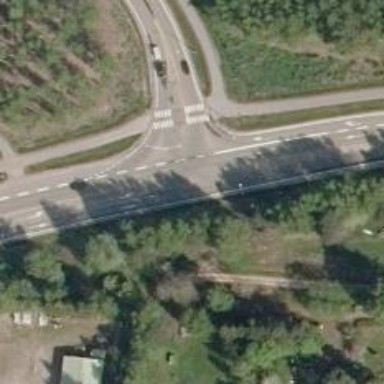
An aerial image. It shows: Secondary link road with asphalt surface.